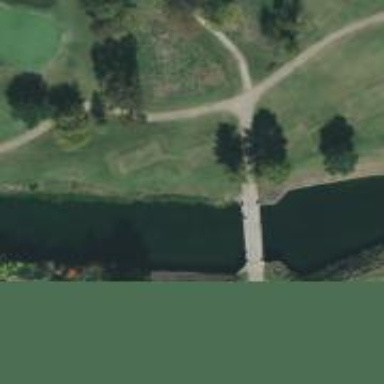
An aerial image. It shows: Service road on bridge for golf carts.